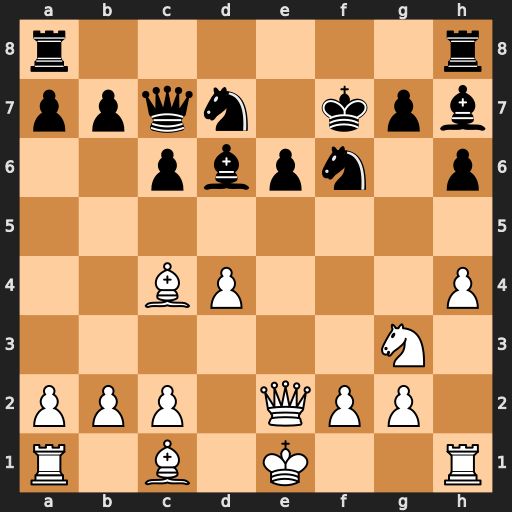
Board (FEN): r6r/ppqn1kpb/2pbpn1p/8/2BP3P/6N1/PPP1QPP1/R1B1K2R
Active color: w
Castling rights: KQ
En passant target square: -
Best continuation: Qxe6+ Kf8 Qf7#